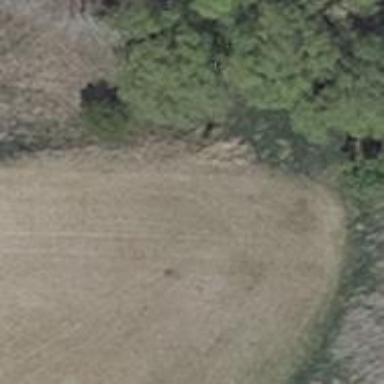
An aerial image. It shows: Hunting stand.